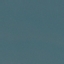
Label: SeaLake